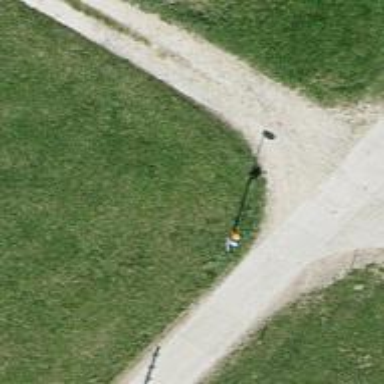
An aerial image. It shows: Pole with roof-covered pipeline marker.